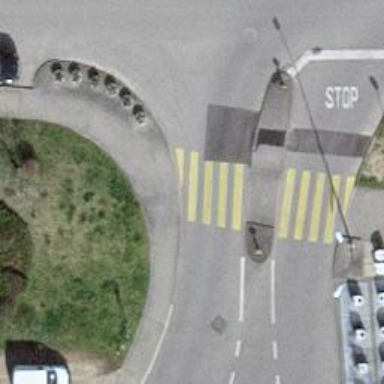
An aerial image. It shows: Uncontrolled zebra crossing on the road.